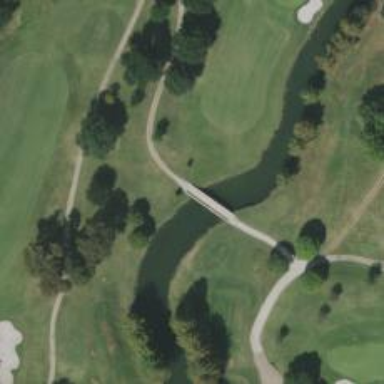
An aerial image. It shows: Path bridge crossing golf cartpath.